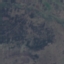
Land use / land cover: HerbaceousVegetation